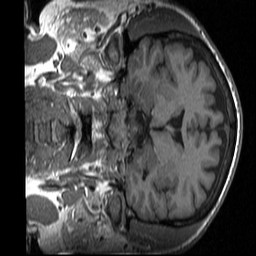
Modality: T1w
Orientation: coronal
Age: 50
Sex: male